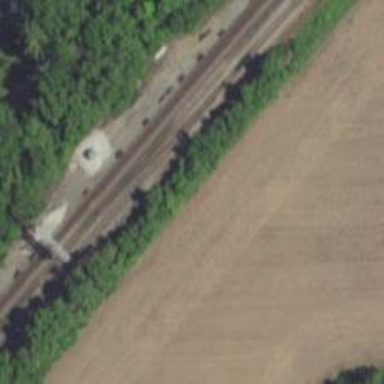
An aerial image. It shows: Railway siding with rails.